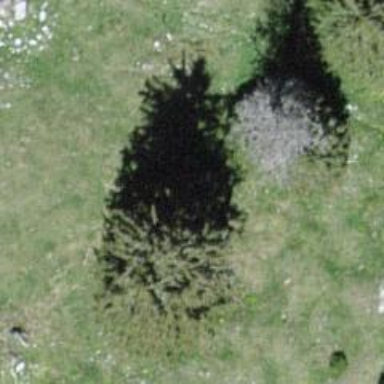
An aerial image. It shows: Needle-leaved tree in its natural environment.